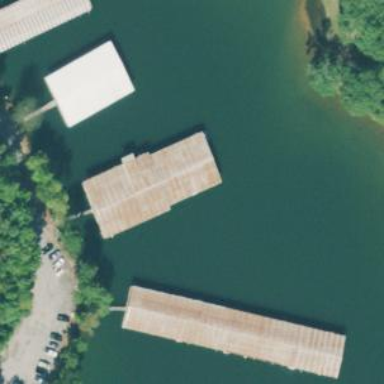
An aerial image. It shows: Building designated for boat storage.